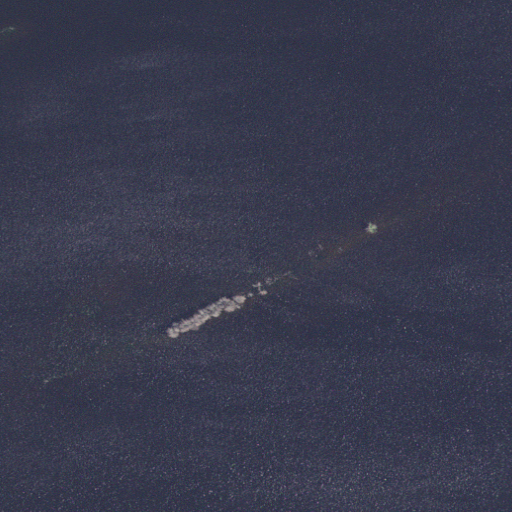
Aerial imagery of island in Michigan named Butlers Island containing only open water